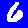
Digit: 6